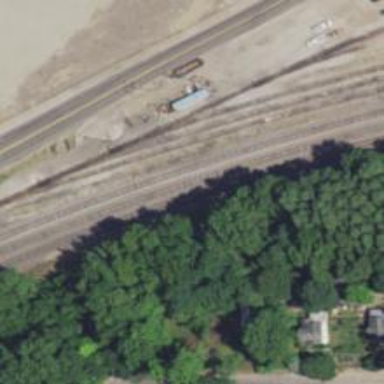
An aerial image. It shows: Railway yard in service.